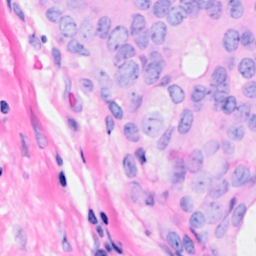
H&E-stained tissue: Breast